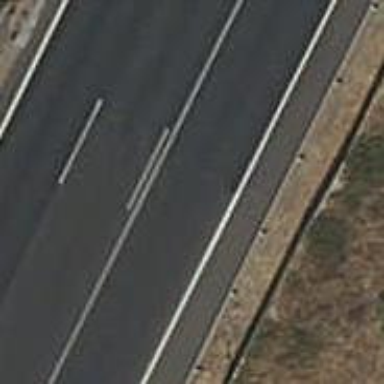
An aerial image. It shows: Motorway link.